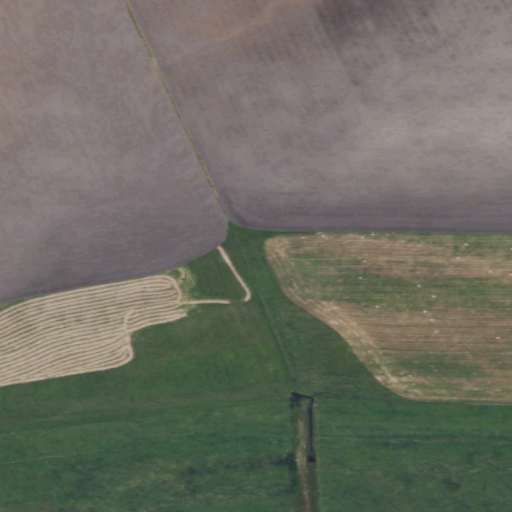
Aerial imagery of plain(s) in Washington named Ahren Meadows containing herbaceous wetlands, cultivated crops, and evergreen forest